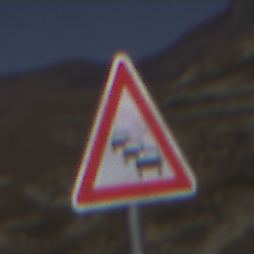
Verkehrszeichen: Stau
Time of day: MorningAfternoon
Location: Outdoor (Nature)
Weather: Clear
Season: NotSpecified
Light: Natural